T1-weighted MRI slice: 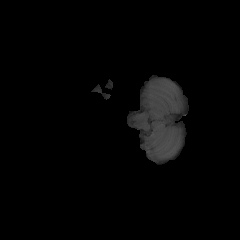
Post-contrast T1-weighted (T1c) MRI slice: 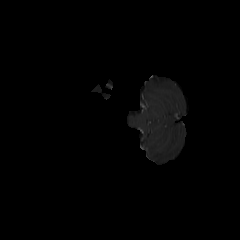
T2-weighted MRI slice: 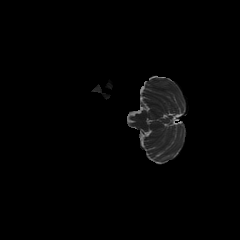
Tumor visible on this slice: no